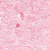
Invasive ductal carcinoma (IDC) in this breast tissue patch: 0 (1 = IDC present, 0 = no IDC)